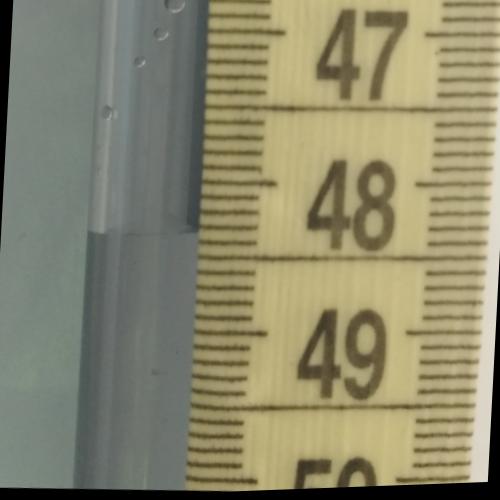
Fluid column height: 48.3 cm